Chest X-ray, AP view. Patient: 58 years old, sex F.
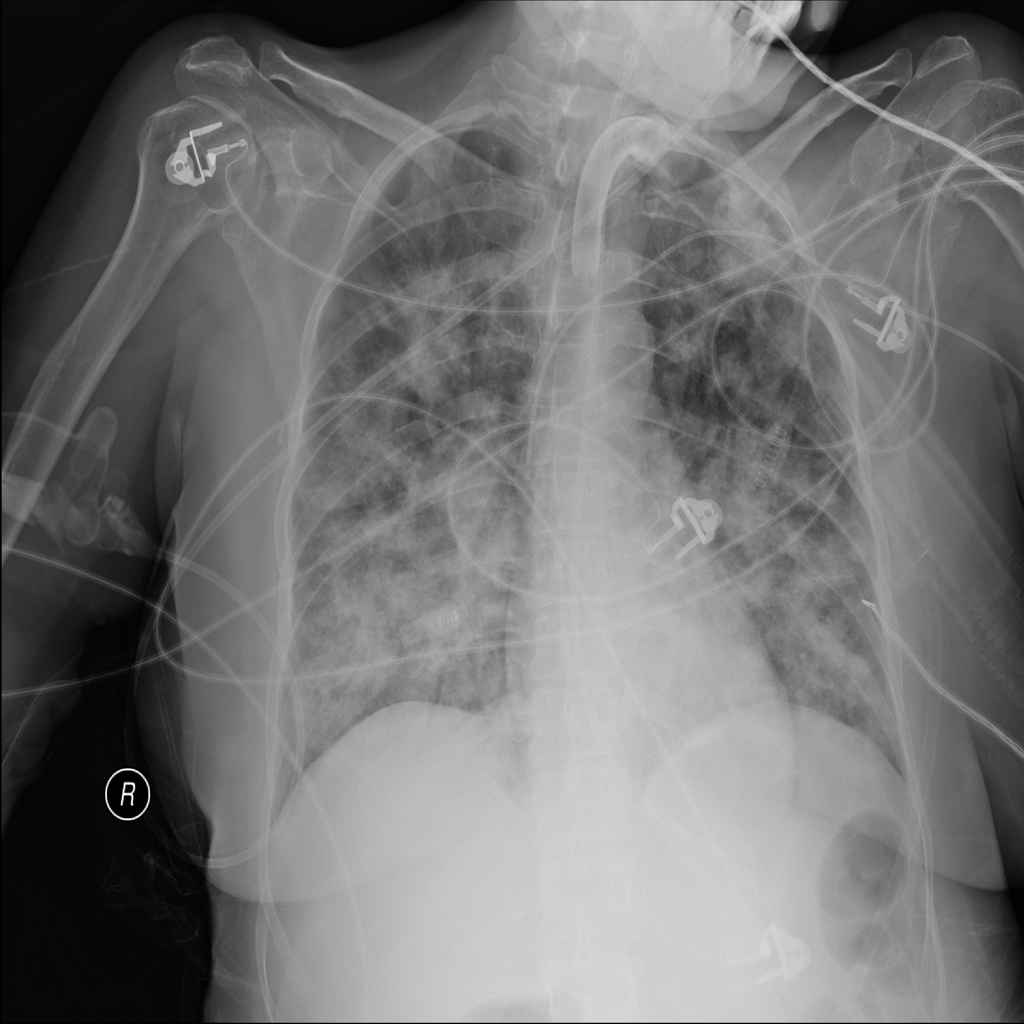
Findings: No Finding